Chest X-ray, PA view. Patient: 37 years old, sex M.
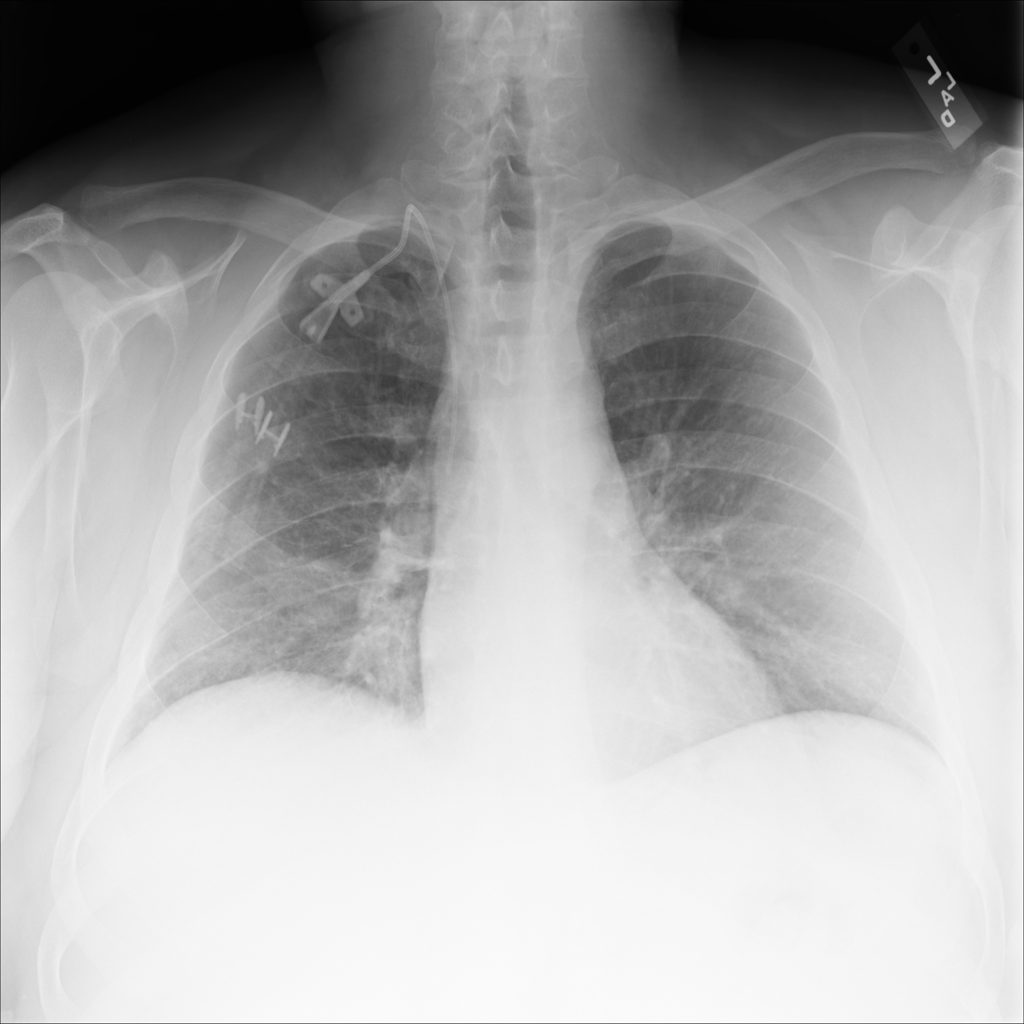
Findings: Atelectasis, Infiltration